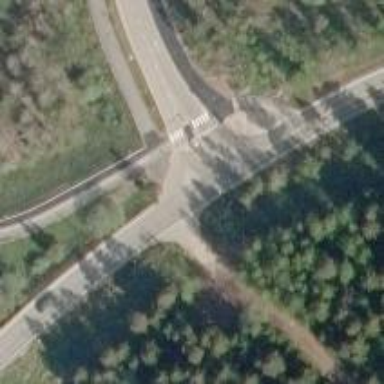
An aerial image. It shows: Uncontrolled road crossing with pedestrian island.